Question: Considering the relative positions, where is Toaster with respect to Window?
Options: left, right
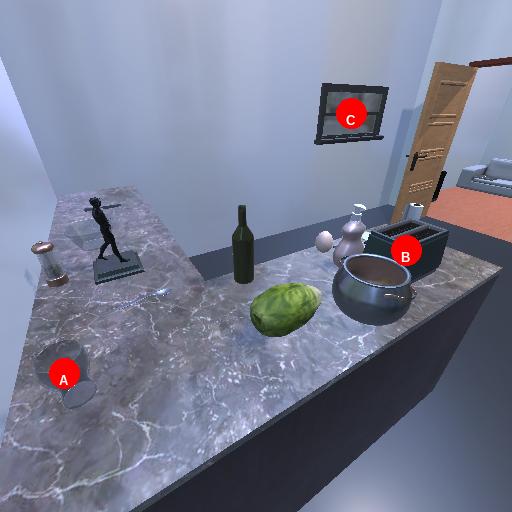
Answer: left